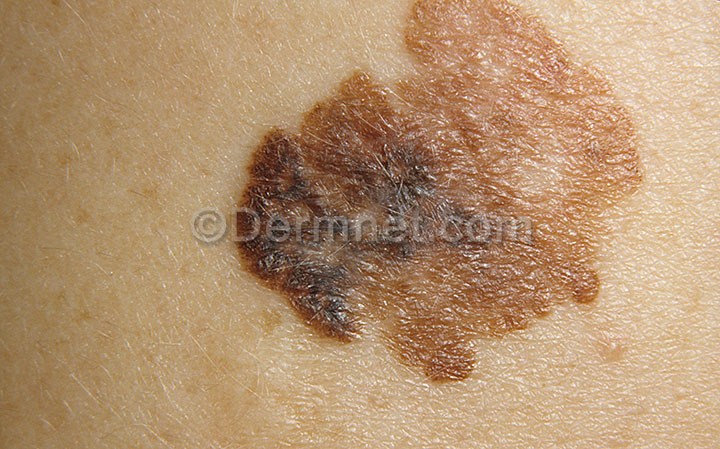
Disease: Melanoma Skin Cancer Nevi and Moles